Field crop: maize
Growth stage: 2
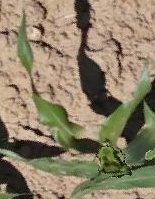
Species: maize